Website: crate-barrel
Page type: billing-address
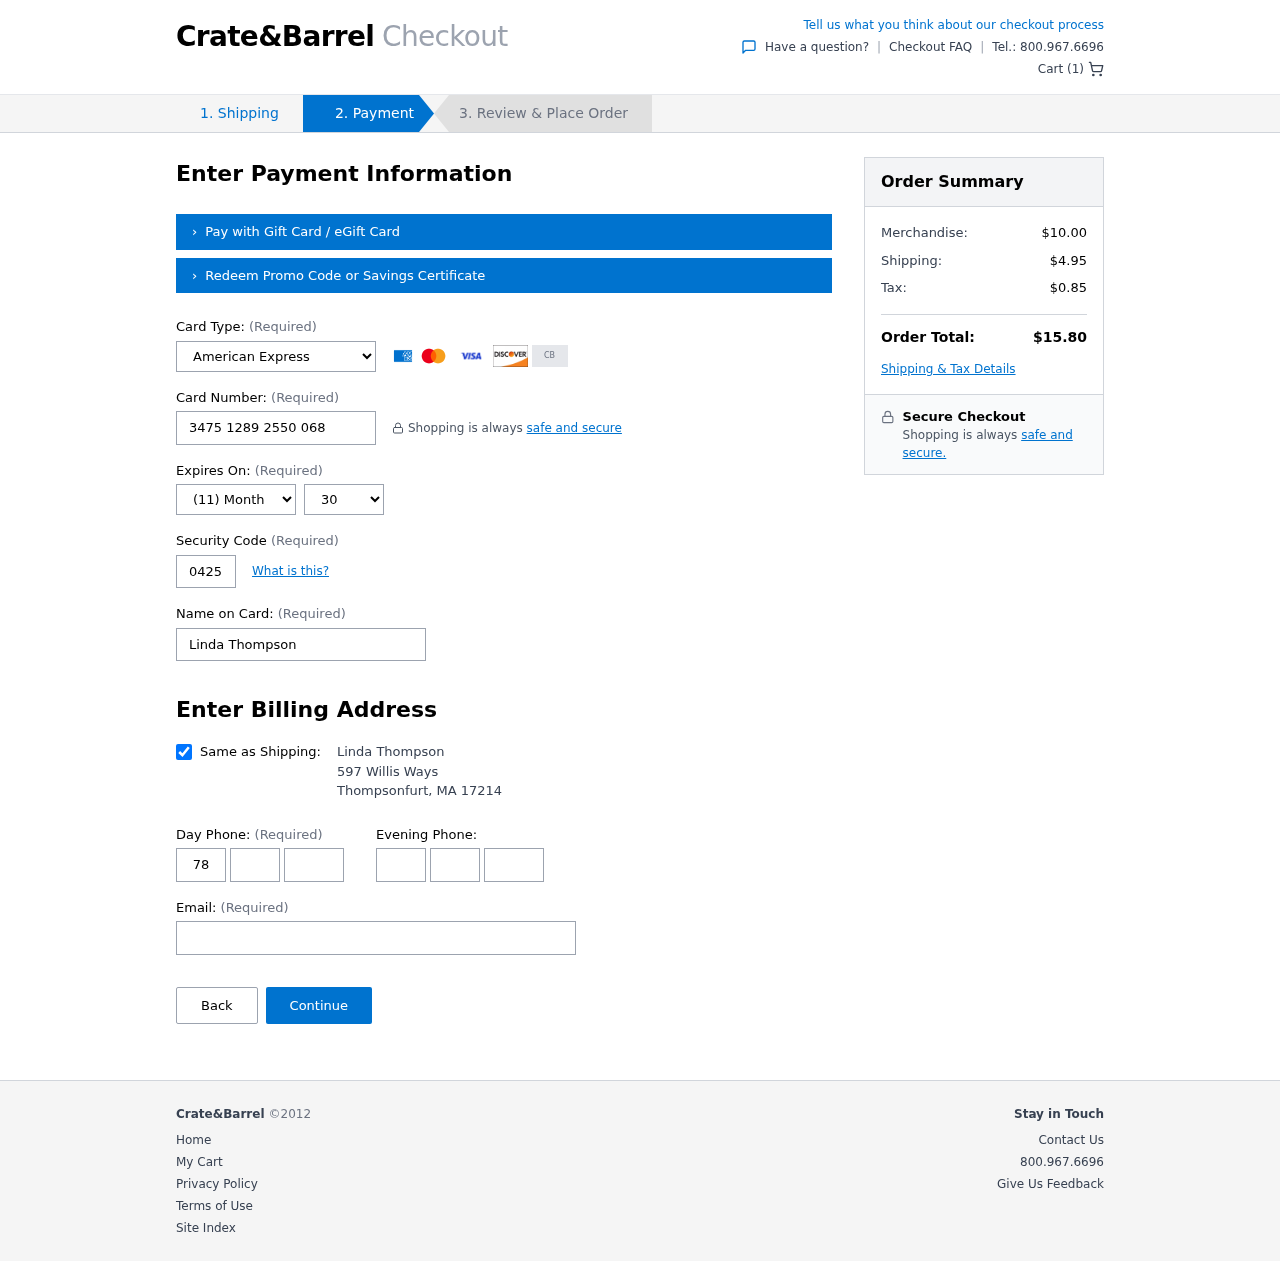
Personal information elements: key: PII_CARD_CVV
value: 0425
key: PII_CARD_EXPIRY_MONTH
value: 11
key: PII_CARD_EXPIRY_YEAR
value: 30
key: PII_CARD_NUMBER
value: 3475 1289 2550 068
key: PII_CARD_TYPE
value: American Express
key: PII_CITY
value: Thompsonfurt
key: PII_EMAIL
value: linda.thompson@gmail.com
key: PII_FULLNAME
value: Linda Thompson
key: PII_PHONE_ALT_AREA
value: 287
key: PII_PHONE_ALT_PREFIX
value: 666
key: PII_PHONE_ALT_SUFFIX
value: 2065
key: PII_PHONE_AREA
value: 780
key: PII_PHONE_PREFIX
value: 900
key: PII_PHONE_SUFFIX
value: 5216
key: PII_POSTCODE
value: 17214
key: PII_STATE_ABBR
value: MA
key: PII_STREET
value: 597 Willis Ways
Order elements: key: ORDER_NUM_ITEMS
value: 1
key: ORDER_SUBTOTAL
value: $10.00
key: ORDER_SHIPPING_COST
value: $4.95
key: ORDER_TAX
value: $0.85
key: ORDER_TOTAL
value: $15.80